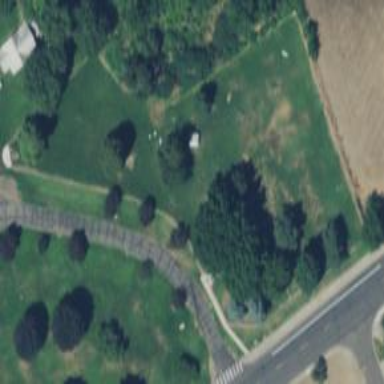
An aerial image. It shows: Fenced dog park for leisure activities on land.